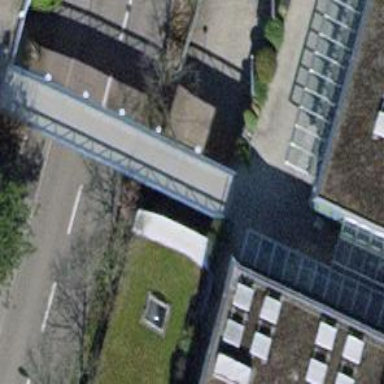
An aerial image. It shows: Paved footway on bridge.